Field crop: maize
Growth stage: 1
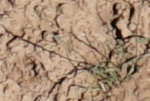
Species: lolium